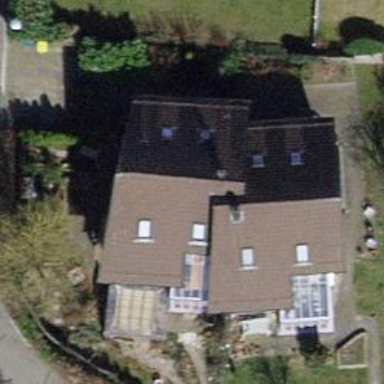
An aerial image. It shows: Building with tile roof.